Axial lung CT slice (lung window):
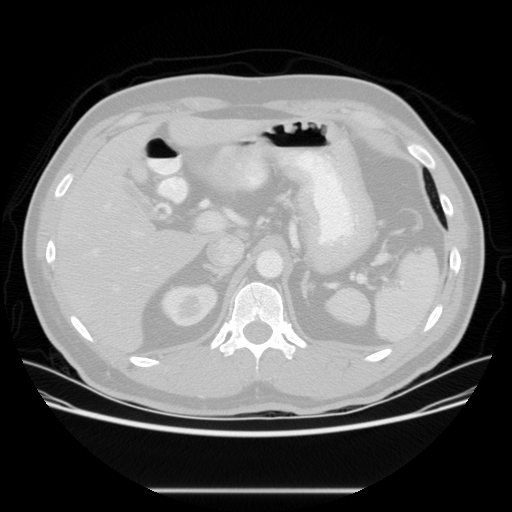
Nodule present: no